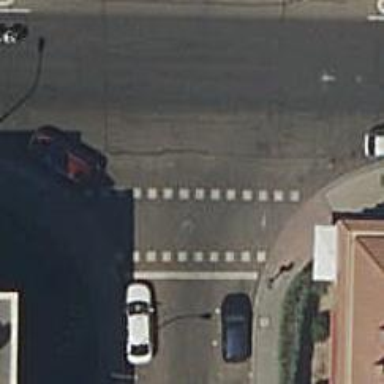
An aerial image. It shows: Road crossing with traffic signals.